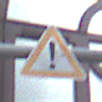
Verkehrszeichen: Gefahrenstelle
Umgebung: Outdoor, Urban
Tageszeit: MorningAfternoon
Wetter: Overcast
Licht: Natural
Jahreszeit: NotSpecified
Kontrast: LowContrast